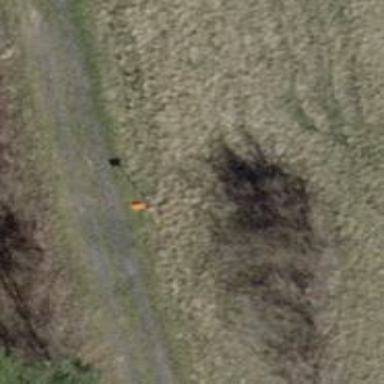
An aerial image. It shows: Aerial marker.